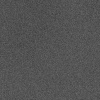
Atmospheric dust classification: dusty